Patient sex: F
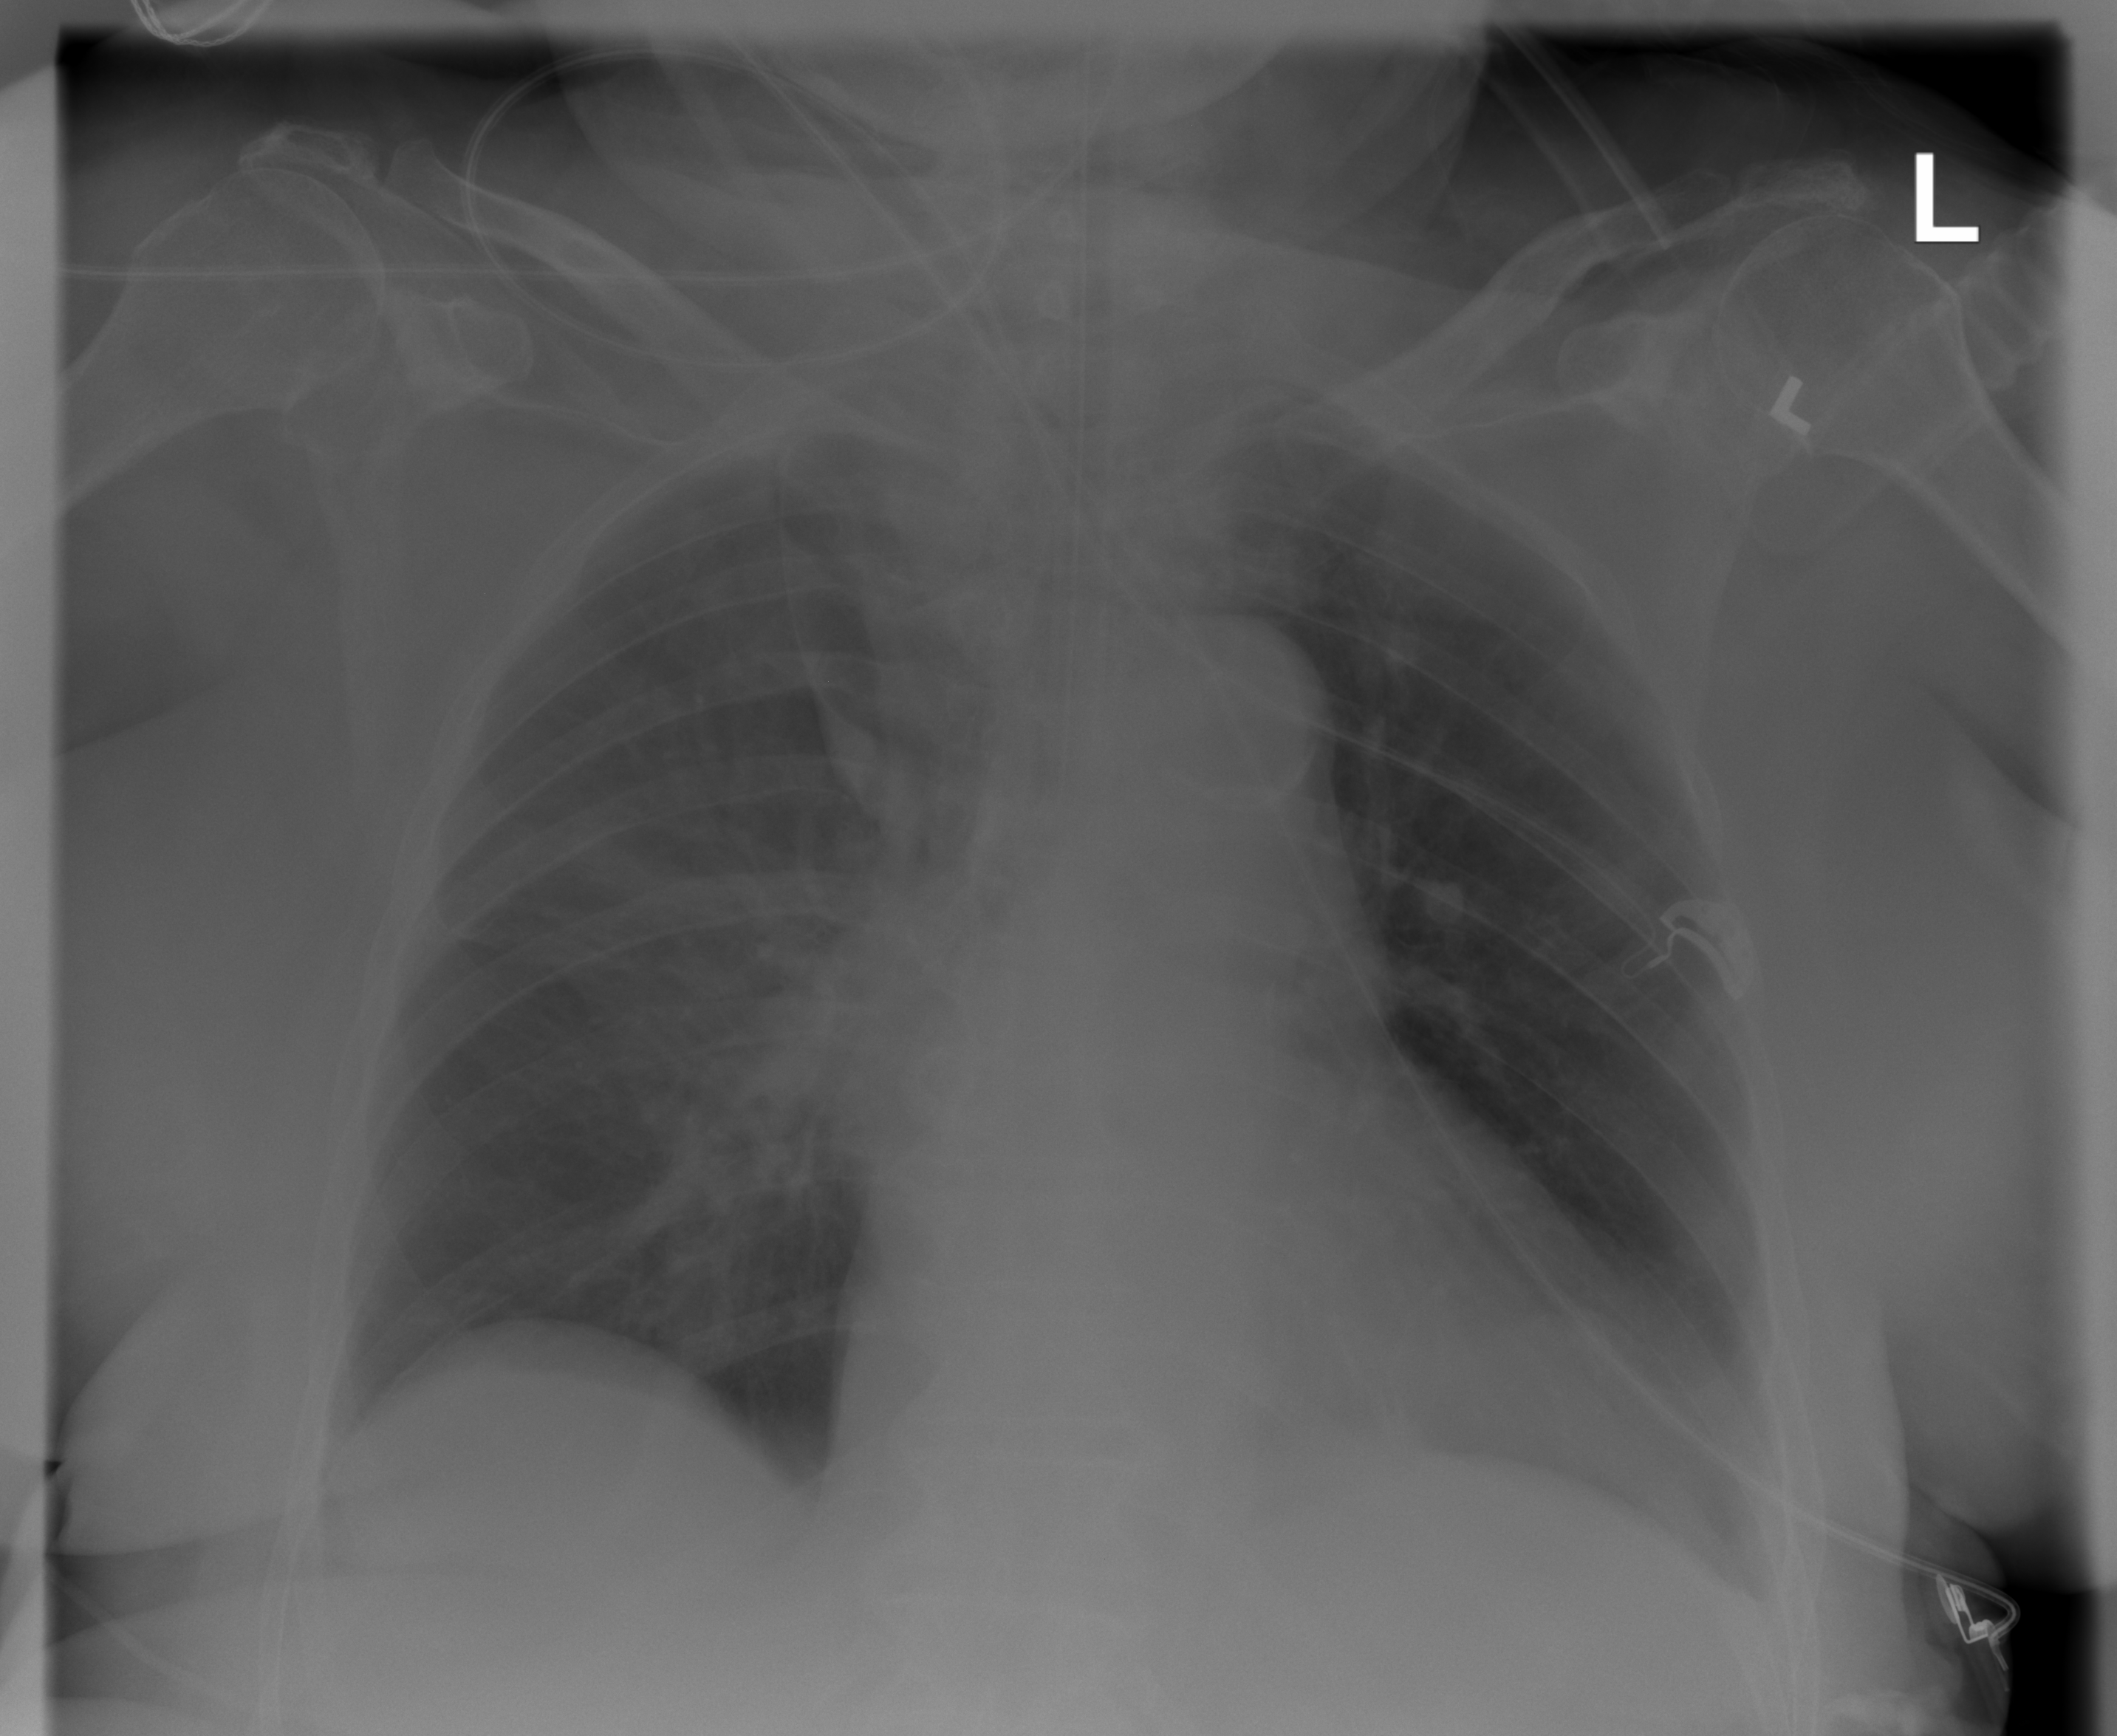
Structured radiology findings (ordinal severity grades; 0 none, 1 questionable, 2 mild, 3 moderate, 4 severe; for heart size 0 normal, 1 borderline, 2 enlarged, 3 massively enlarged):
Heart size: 2
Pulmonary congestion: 0
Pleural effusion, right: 0
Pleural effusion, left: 0
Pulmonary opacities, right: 3
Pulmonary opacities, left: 0
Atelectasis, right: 0
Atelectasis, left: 0